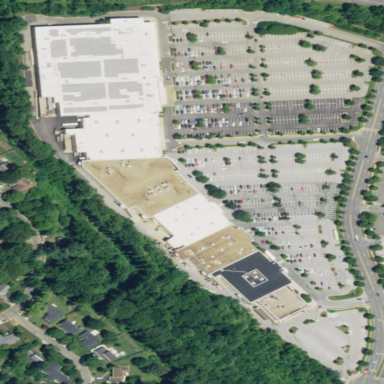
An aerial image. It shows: Retail area.